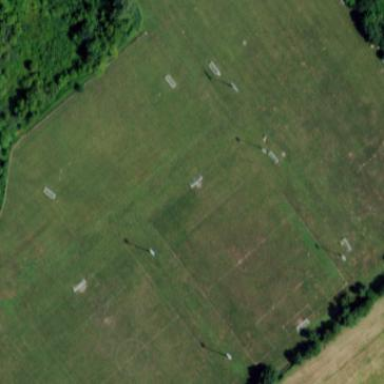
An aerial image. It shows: Soccer pitch for outdoor sports and leisure activities.